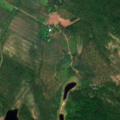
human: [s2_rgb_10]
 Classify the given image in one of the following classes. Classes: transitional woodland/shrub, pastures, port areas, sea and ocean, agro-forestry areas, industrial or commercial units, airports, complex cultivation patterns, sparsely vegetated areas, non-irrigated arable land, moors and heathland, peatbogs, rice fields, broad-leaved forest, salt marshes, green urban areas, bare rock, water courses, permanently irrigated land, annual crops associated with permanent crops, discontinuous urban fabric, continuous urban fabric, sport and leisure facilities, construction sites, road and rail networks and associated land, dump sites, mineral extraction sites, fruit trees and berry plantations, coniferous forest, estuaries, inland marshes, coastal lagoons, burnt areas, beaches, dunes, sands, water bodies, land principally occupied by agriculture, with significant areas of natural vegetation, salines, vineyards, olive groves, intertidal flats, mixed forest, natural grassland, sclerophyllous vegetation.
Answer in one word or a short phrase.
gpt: coniferous forest